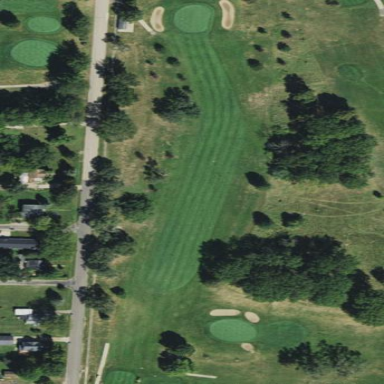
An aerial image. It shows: Golf fairway in the image.